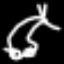
Label: frog